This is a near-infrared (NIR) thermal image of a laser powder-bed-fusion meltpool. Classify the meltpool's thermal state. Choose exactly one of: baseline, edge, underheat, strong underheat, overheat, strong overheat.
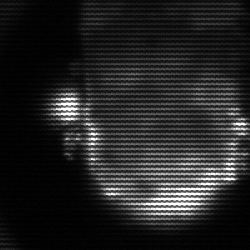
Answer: baseline